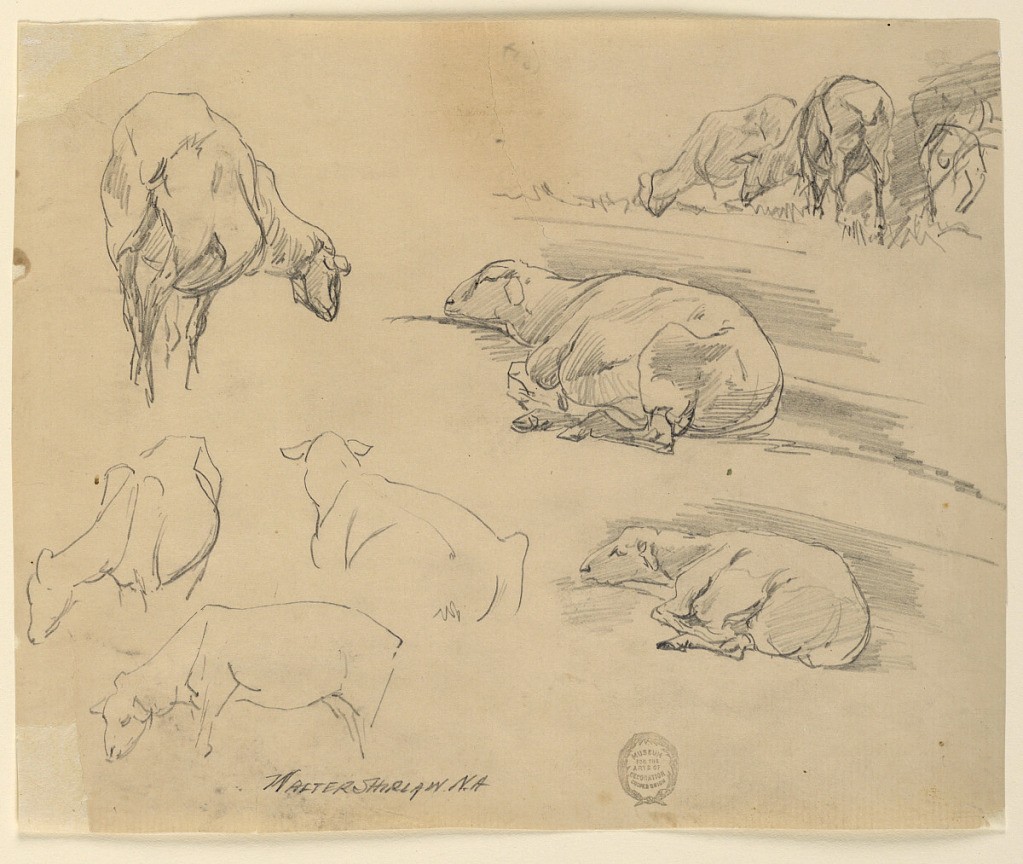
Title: Sketches of Sheep
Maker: Walter Shirlaw, American, b. Scotland, 1838–1909
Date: ca. 1875
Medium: Graphite on paper
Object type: Drawing
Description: Eight animals are shown. Most are grazing, two are lying.